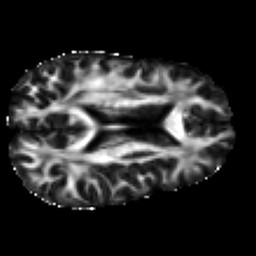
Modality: FA
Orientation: axial
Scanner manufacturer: ge
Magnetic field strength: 3 T
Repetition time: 7.98 s
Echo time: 0.0701 s